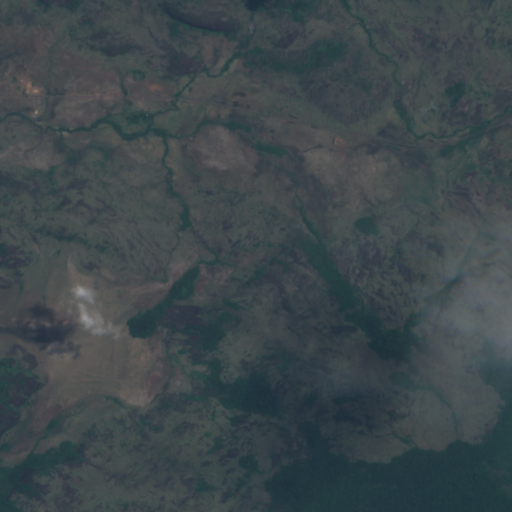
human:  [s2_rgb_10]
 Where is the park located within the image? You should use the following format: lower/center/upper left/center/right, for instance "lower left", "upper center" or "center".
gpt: The park is located in the upper left of the image.
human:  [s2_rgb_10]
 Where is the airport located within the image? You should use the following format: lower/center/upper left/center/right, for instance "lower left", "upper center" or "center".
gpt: There is no airport in the image.